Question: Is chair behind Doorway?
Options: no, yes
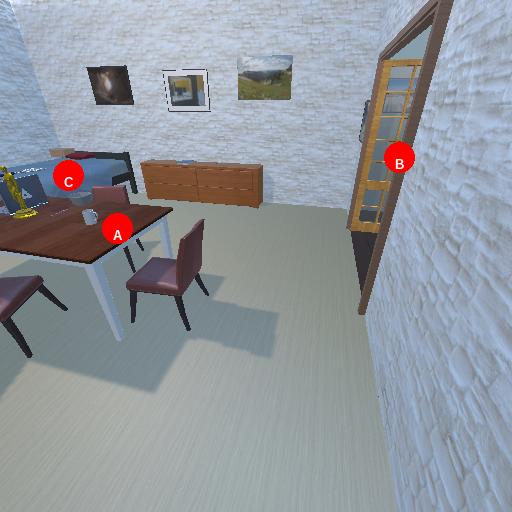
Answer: no